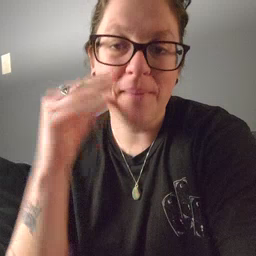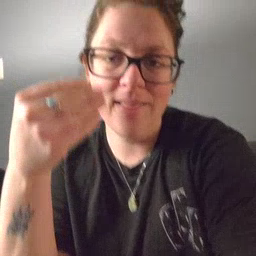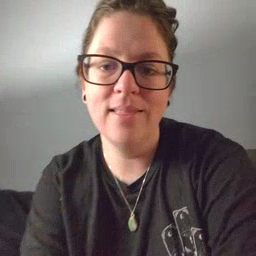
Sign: smile